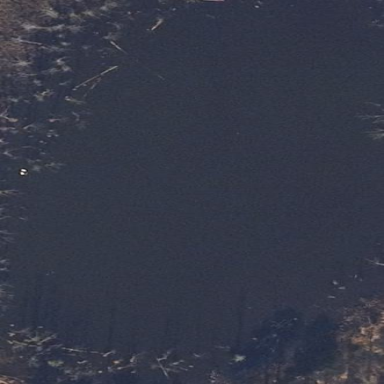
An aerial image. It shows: Peaceful pond surrounded by nature.